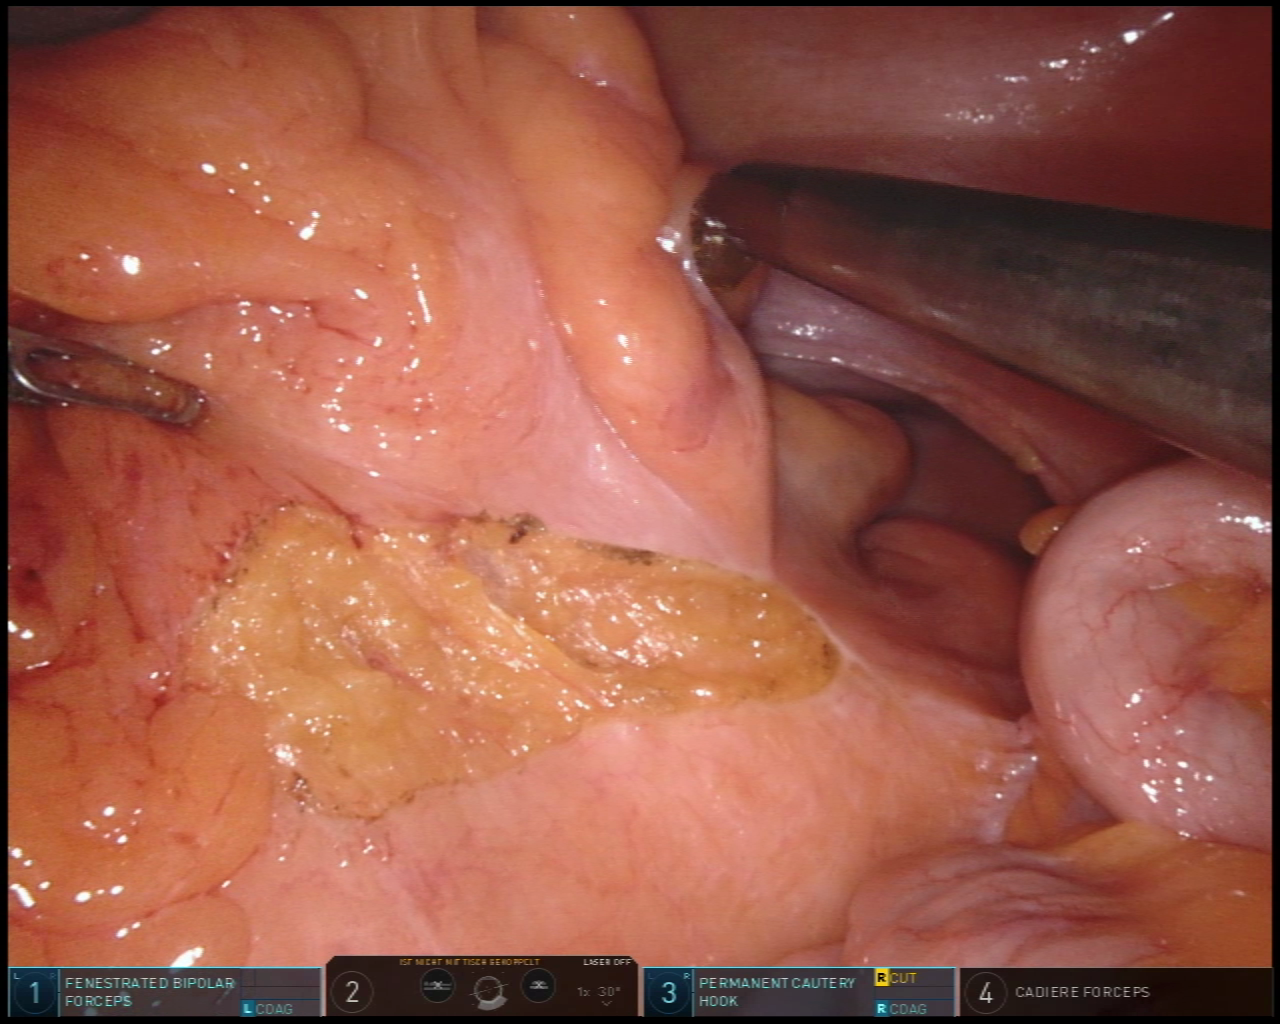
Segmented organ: abdominal_wall
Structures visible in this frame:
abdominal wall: yes
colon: no
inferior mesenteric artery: no
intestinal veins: no
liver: no
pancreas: no
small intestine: yes
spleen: no
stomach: no
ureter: no
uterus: no
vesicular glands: no